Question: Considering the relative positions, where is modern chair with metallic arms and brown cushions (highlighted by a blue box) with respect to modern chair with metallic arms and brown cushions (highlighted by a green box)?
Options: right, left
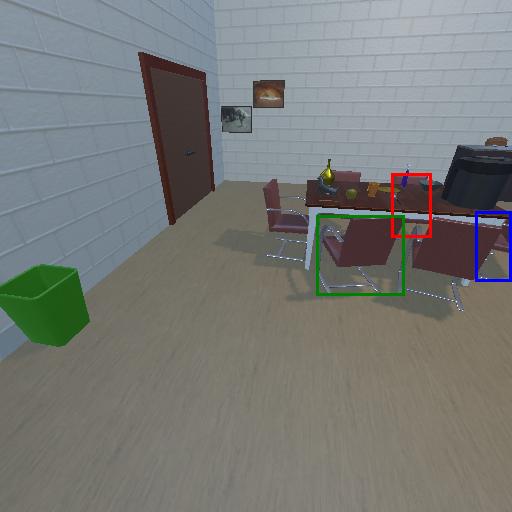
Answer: right